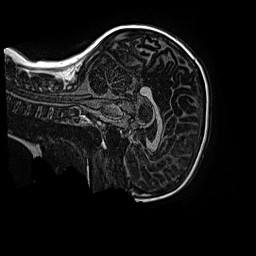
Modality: MP2RAGE
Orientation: sagittal
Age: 13
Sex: female
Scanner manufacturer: siemens
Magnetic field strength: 3 T
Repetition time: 4 s
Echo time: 0.00299 s